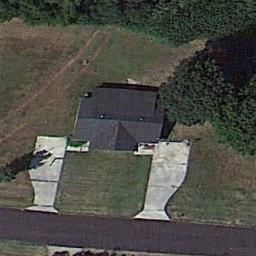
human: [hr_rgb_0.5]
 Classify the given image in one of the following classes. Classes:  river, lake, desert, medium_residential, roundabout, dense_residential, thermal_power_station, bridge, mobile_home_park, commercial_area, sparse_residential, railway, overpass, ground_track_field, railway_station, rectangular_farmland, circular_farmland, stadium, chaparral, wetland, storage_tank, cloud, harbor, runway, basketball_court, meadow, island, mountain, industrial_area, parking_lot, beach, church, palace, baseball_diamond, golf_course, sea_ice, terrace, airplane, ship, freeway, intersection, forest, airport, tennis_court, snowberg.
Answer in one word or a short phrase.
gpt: sparse_residential